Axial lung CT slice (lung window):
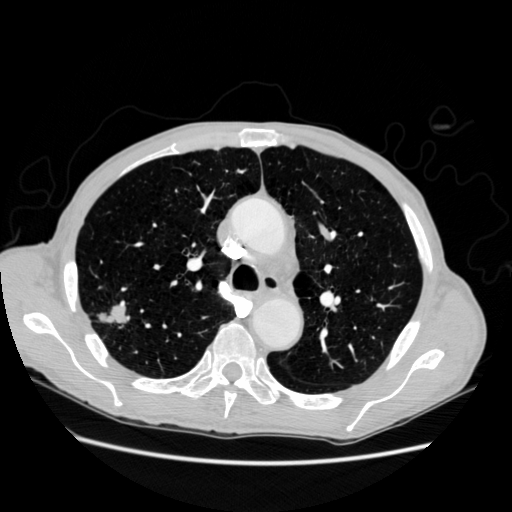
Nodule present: yes
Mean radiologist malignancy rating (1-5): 4.5